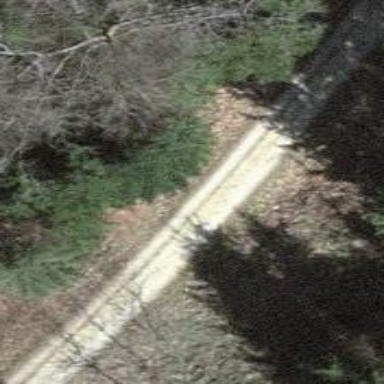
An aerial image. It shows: Gravel track.